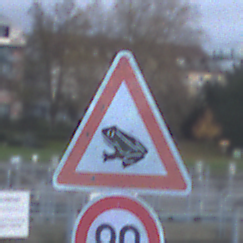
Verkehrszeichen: AmphibienwanderungRechts
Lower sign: Geschwindigkeit90
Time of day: SunriseSunset
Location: Outdoor (Suburban)
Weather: PartlyCloudy
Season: NotSpecified
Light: Natural